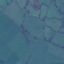
Land use / land cover: Pasture